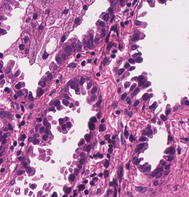
Tumor epithelial tissue: yes
Tumor-associated stroma tissue: yes
Normal tissue: no